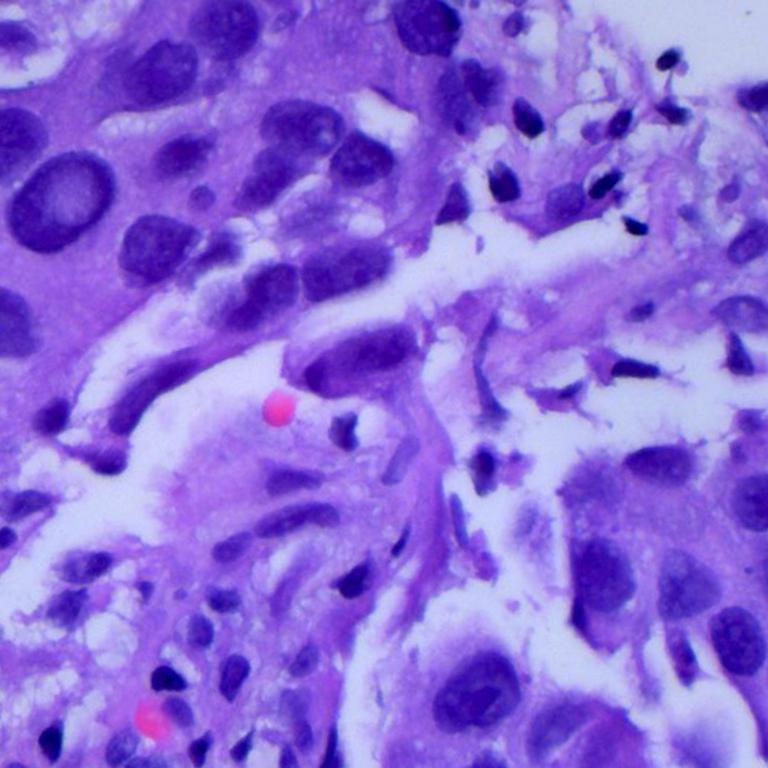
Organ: lung
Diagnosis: adenocarcinomas